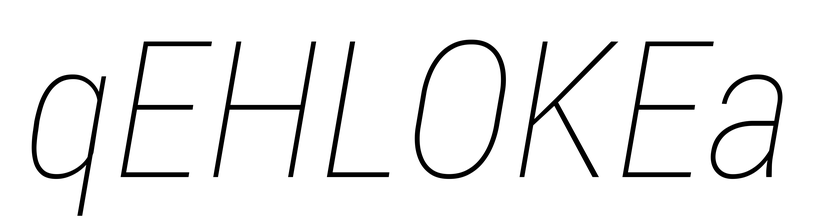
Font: Roboto-Italic_Condensed_Thin_Italic